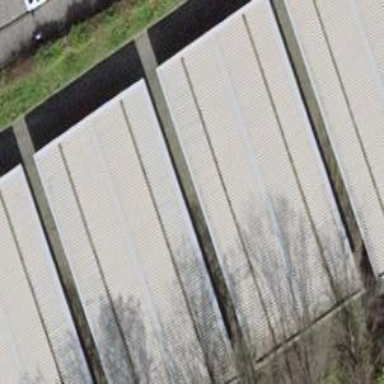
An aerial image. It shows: View of roof of building.